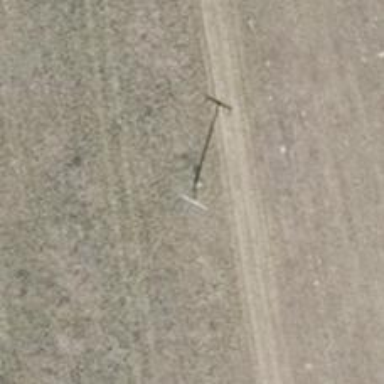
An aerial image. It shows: Power pole.